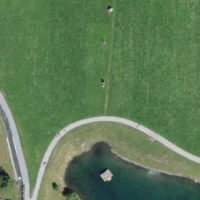
EUNIS habitat code: 26
Species observed at this site:
Eristalis tenax
Cygnus olor
Achillea millefolium
Anas platyrhynchos